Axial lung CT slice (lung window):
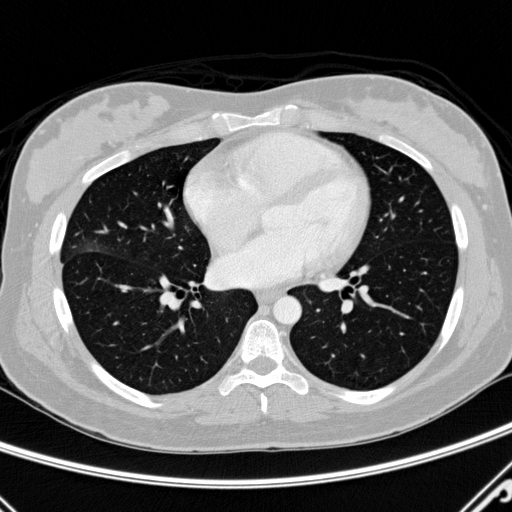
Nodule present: no